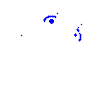
Particle: electron